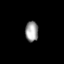
Tissue: lung
Cell type: Endothelial cells
Senescence score: 0.6109
Nuclear area (px): 262
Mean DAPI intensity: 154.336